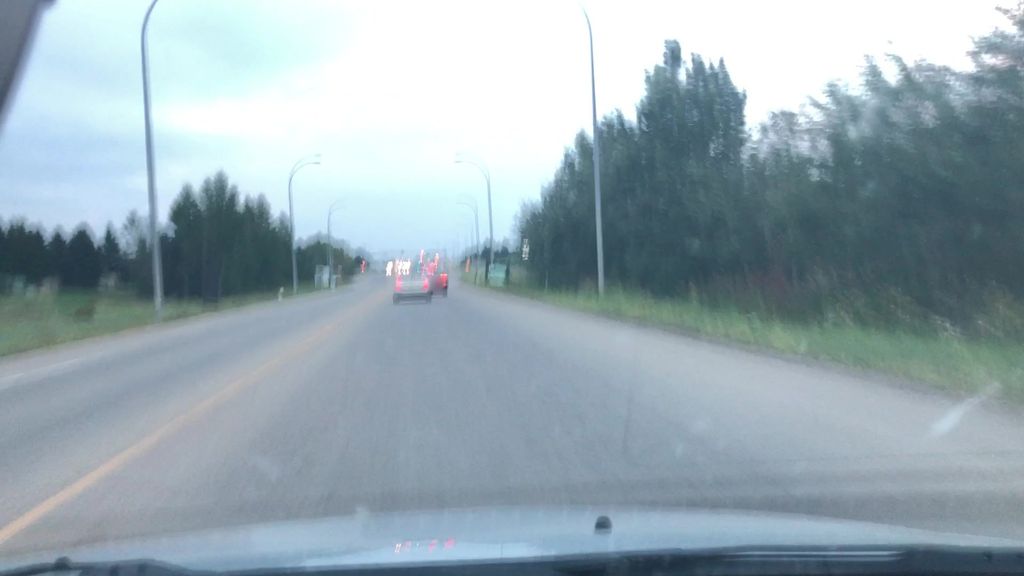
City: edmonton